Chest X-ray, AP view. Patient: 48 years old, sex F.
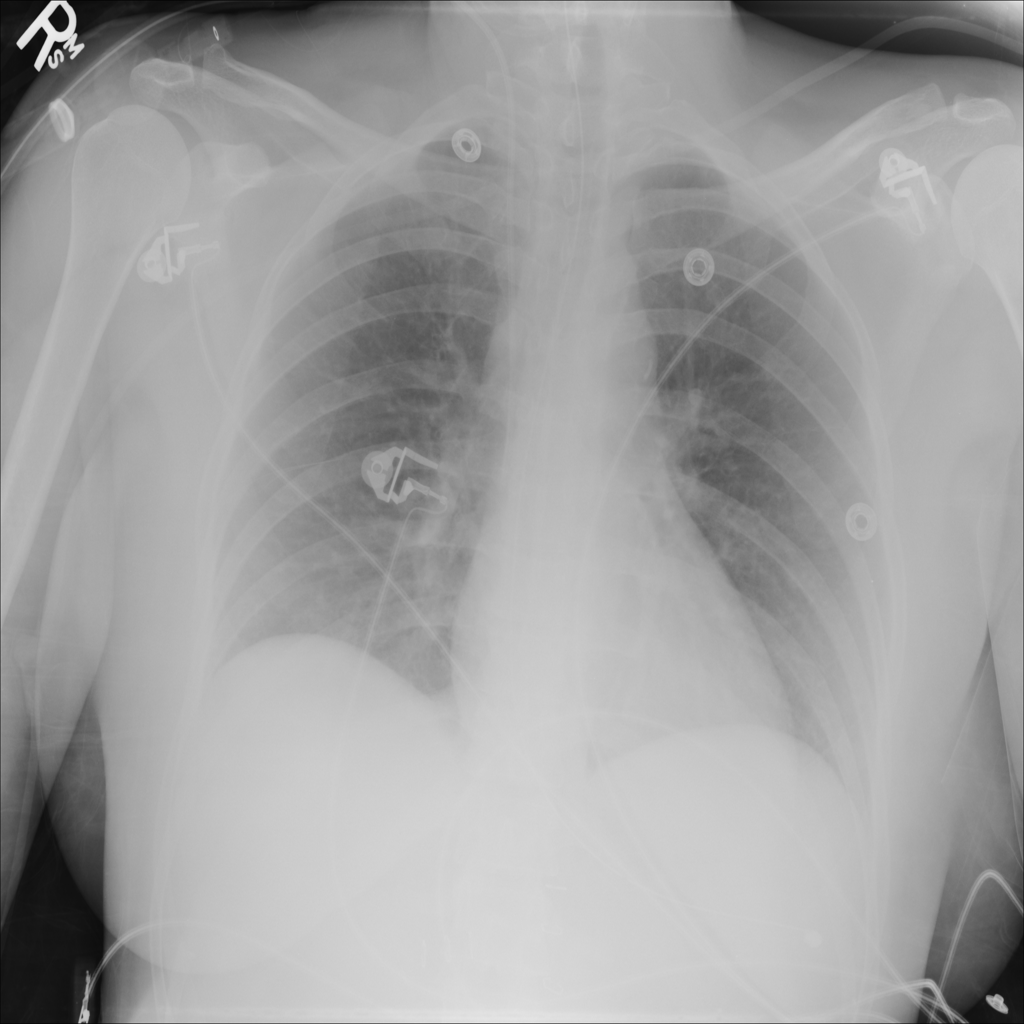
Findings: No Finding